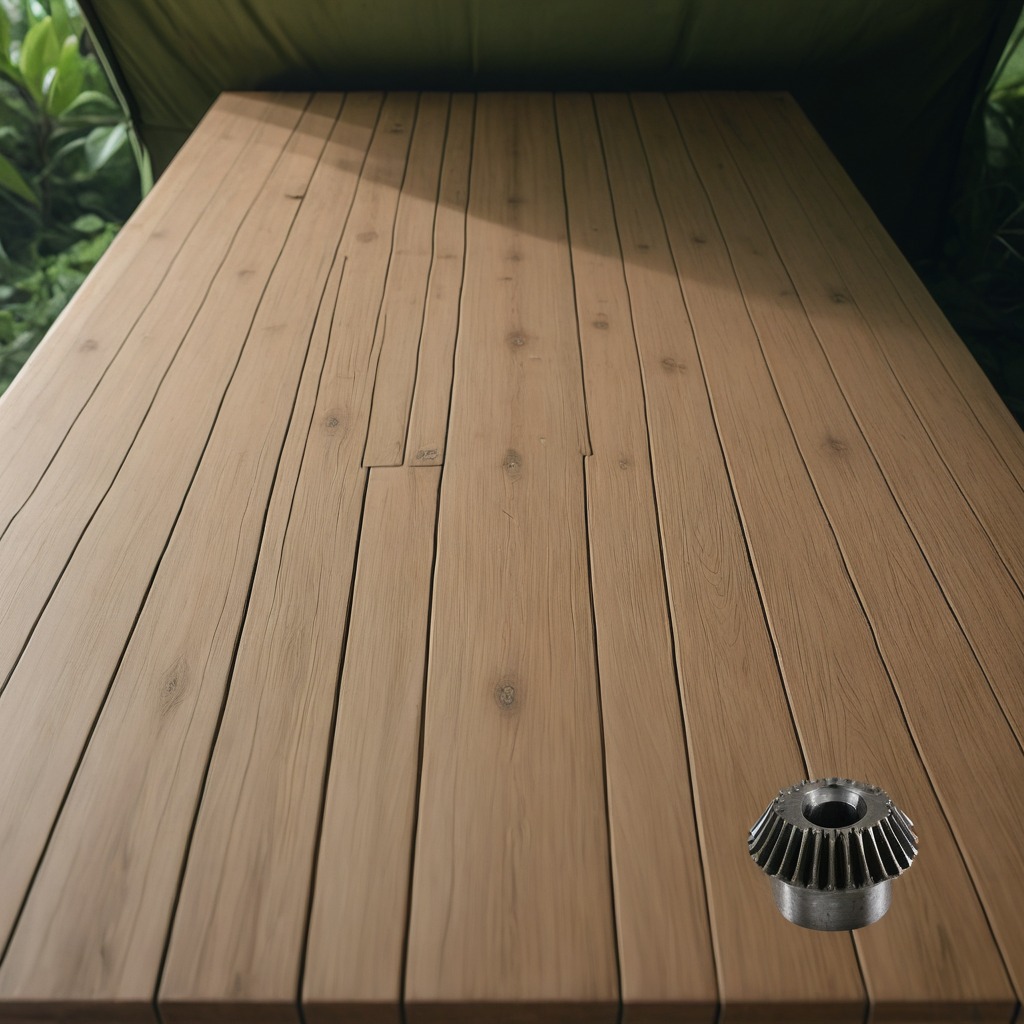
A steel gear with teeth is lying on the wooden table.